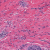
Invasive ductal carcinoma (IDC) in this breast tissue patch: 0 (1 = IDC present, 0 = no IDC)